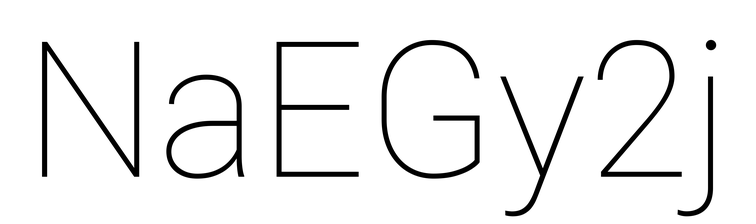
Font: Roboto_Thin